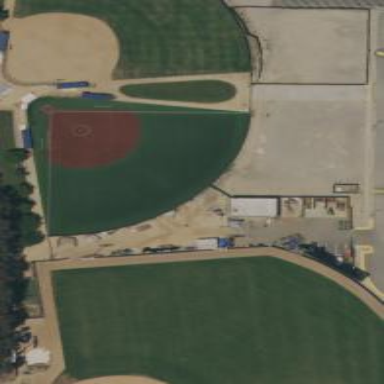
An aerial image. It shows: Baseball pitch for leisure land activities.